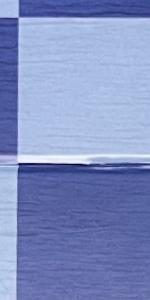
Label: Empty